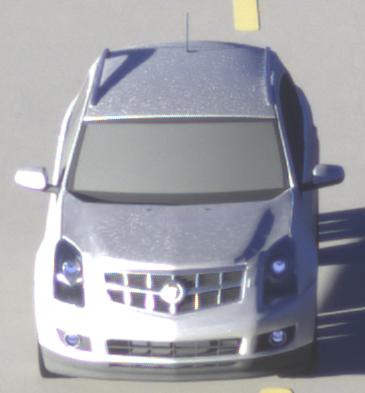
Make: Cadillac
Model: SRX 3.0 V6
Detailed model: SRX (II)
Model produced from: 2010/12
Model produced until: 2012/01
Doors: 5
Color: white
Road condition: dry road
Daytime: sunrise or sunset
Contrast: low contrast